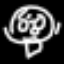
Label: mushroom